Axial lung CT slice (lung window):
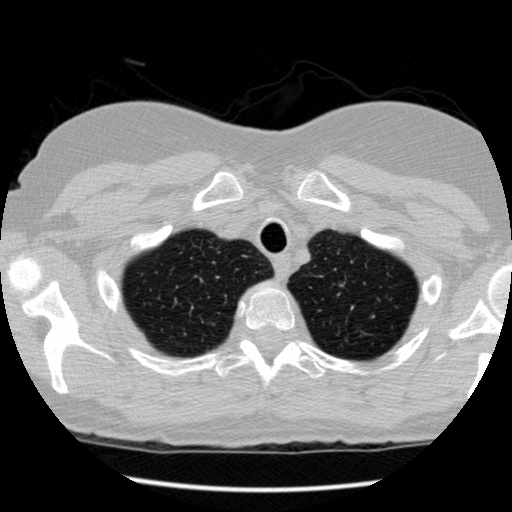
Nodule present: no